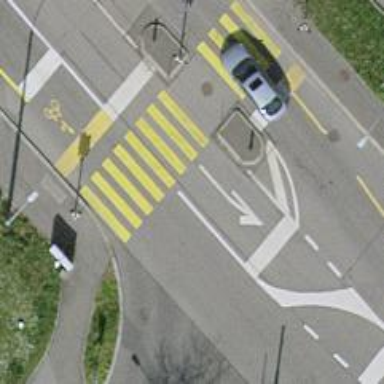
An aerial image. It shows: Crossing with traffic signals and pedestrian island.